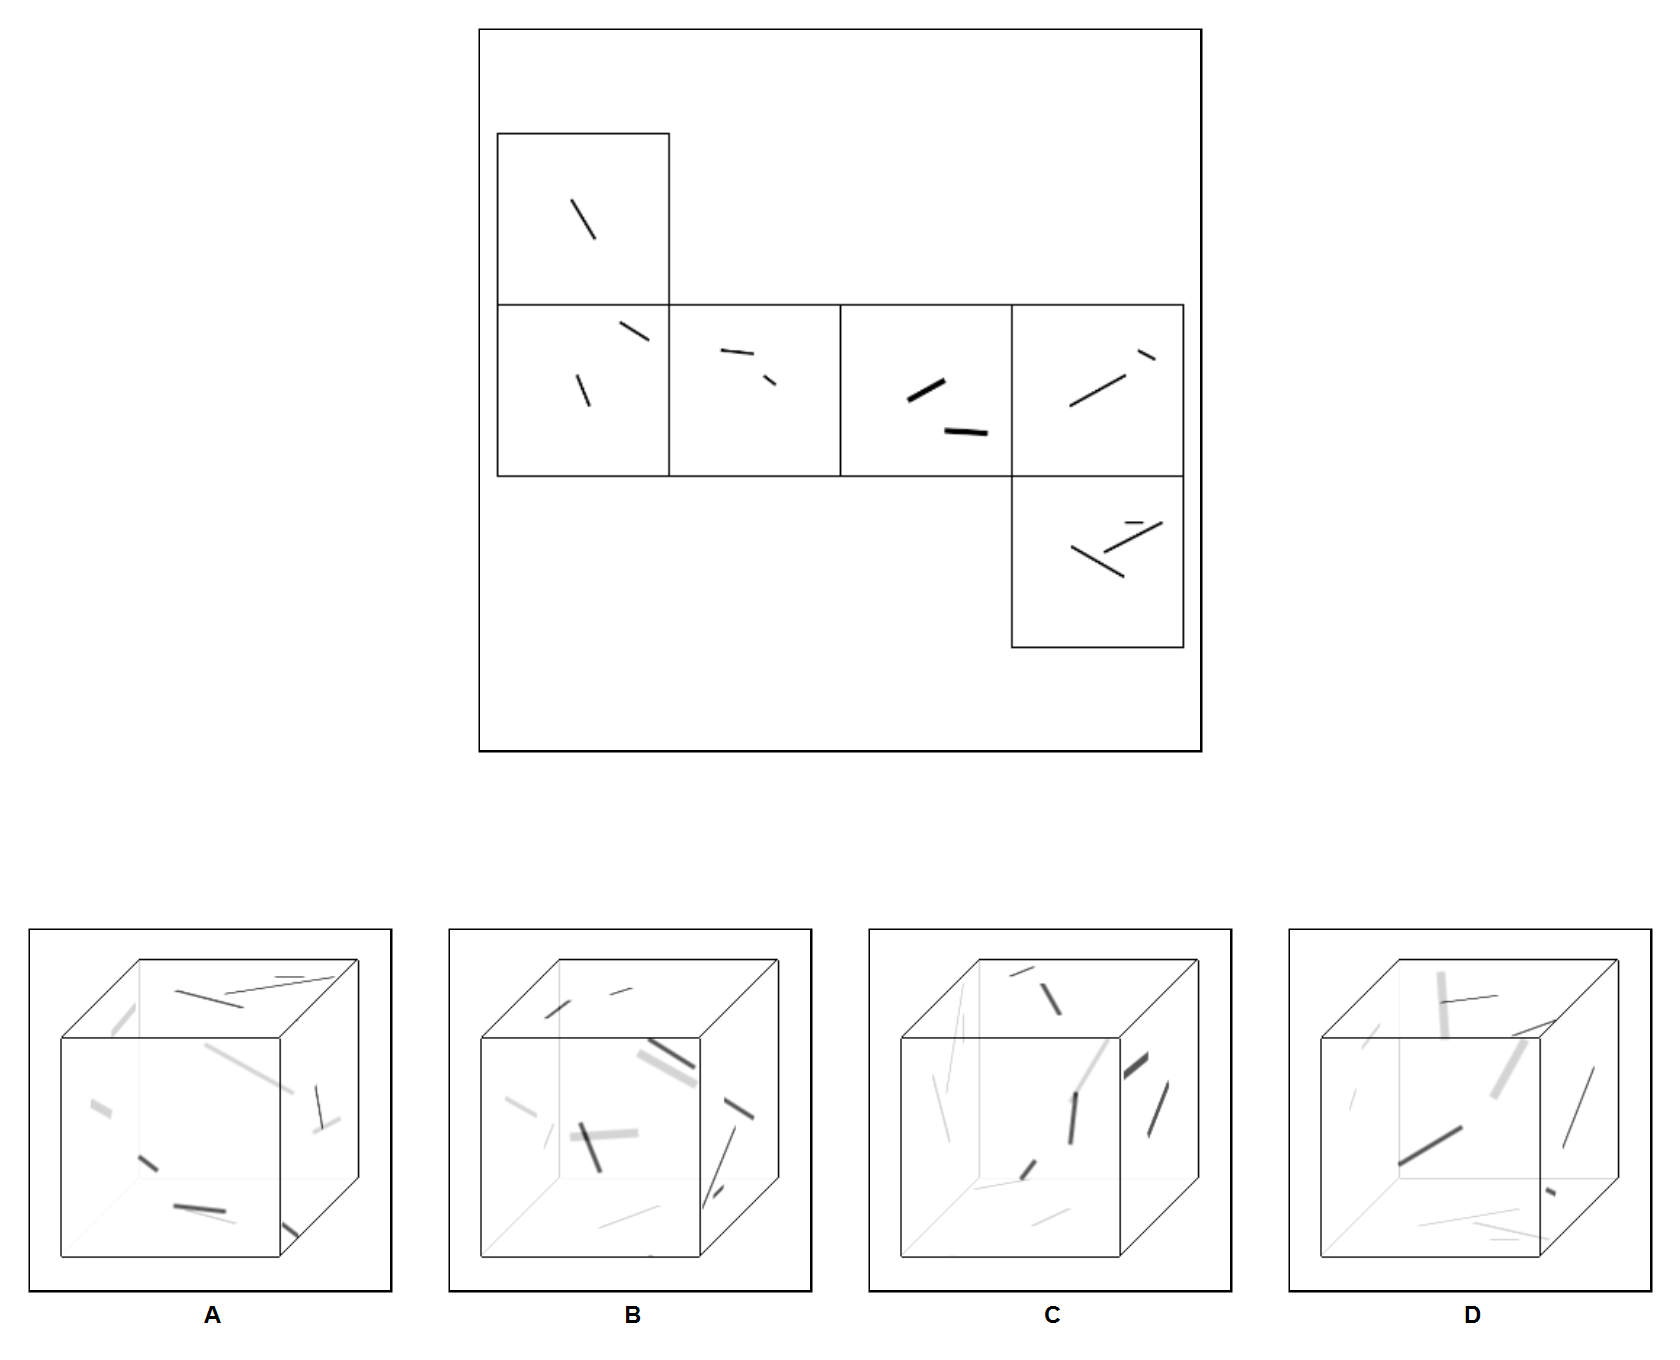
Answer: A